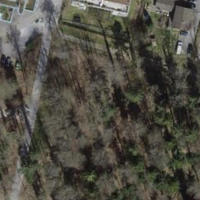
EUNIS habitat code: 41
Species observed at this site:
Allium ursinum
Aegopodium podagraria